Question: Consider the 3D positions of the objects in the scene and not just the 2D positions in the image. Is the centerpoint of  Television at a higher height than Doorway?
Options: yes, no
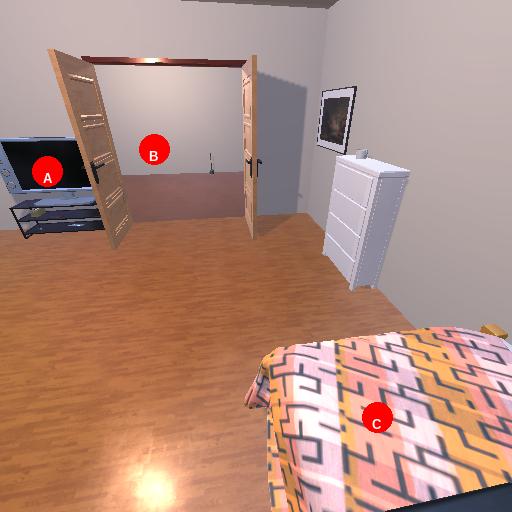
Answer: yes